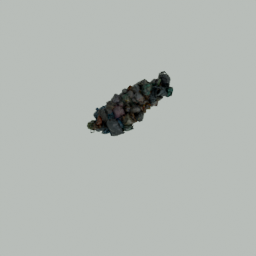
Label: mechanical